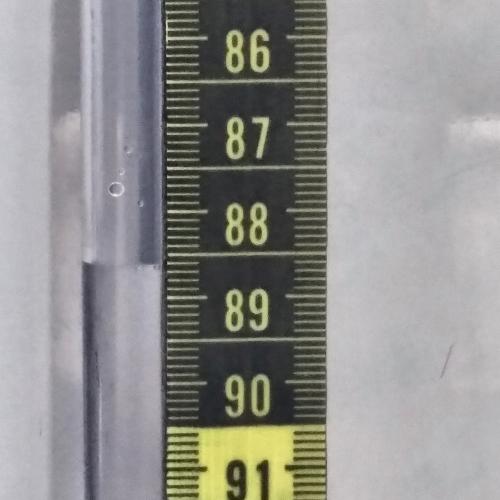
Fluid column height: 88.6 cm